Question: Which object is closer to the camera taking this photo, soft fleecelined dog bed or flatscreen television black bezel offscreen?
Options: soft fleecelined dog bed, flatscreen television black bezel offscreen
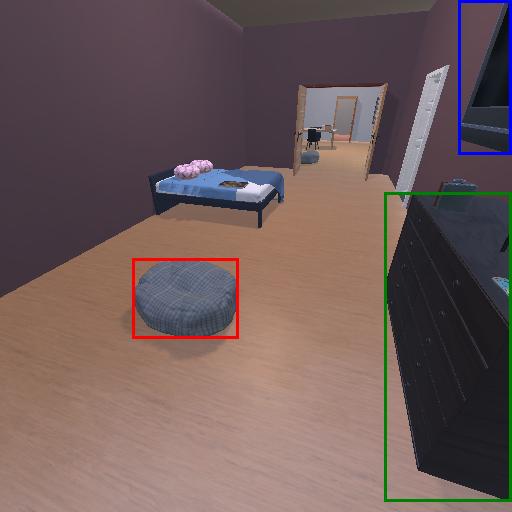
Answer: soft fleecelined dog bed